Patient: sex F, age 56
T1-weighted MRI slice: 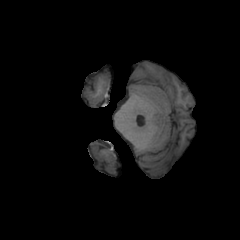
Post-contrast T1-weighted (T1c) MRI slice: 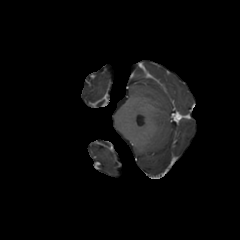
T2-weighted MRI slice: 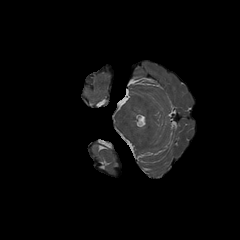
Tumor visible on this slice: no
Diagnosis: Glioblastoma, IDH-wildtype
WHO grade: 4